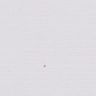
Metastatic tissue present: no